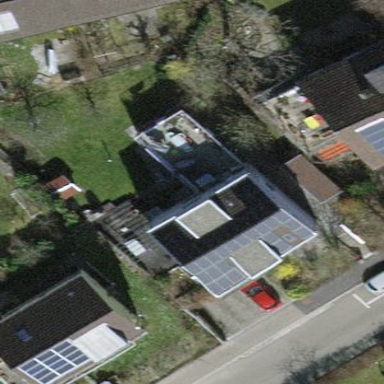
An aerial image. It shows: Detached building.